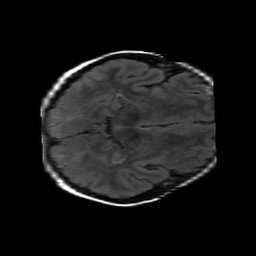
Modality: FLAIR
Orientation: axial
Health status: ill
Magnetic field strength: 3 T